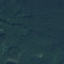
Land use / land cover: Forest